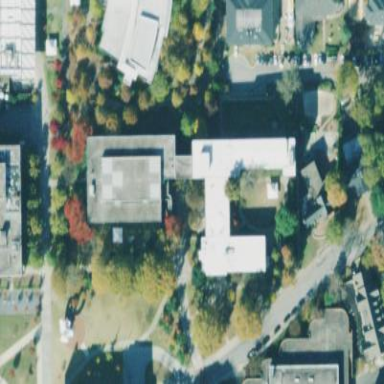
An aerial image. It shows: Academic/research building at Gatech.